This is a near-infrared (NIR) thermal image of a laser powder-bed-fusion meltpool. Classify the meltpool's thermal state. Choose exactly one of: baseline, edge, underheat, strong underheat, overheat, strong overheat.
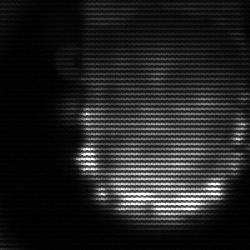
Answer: baseline